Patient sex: M
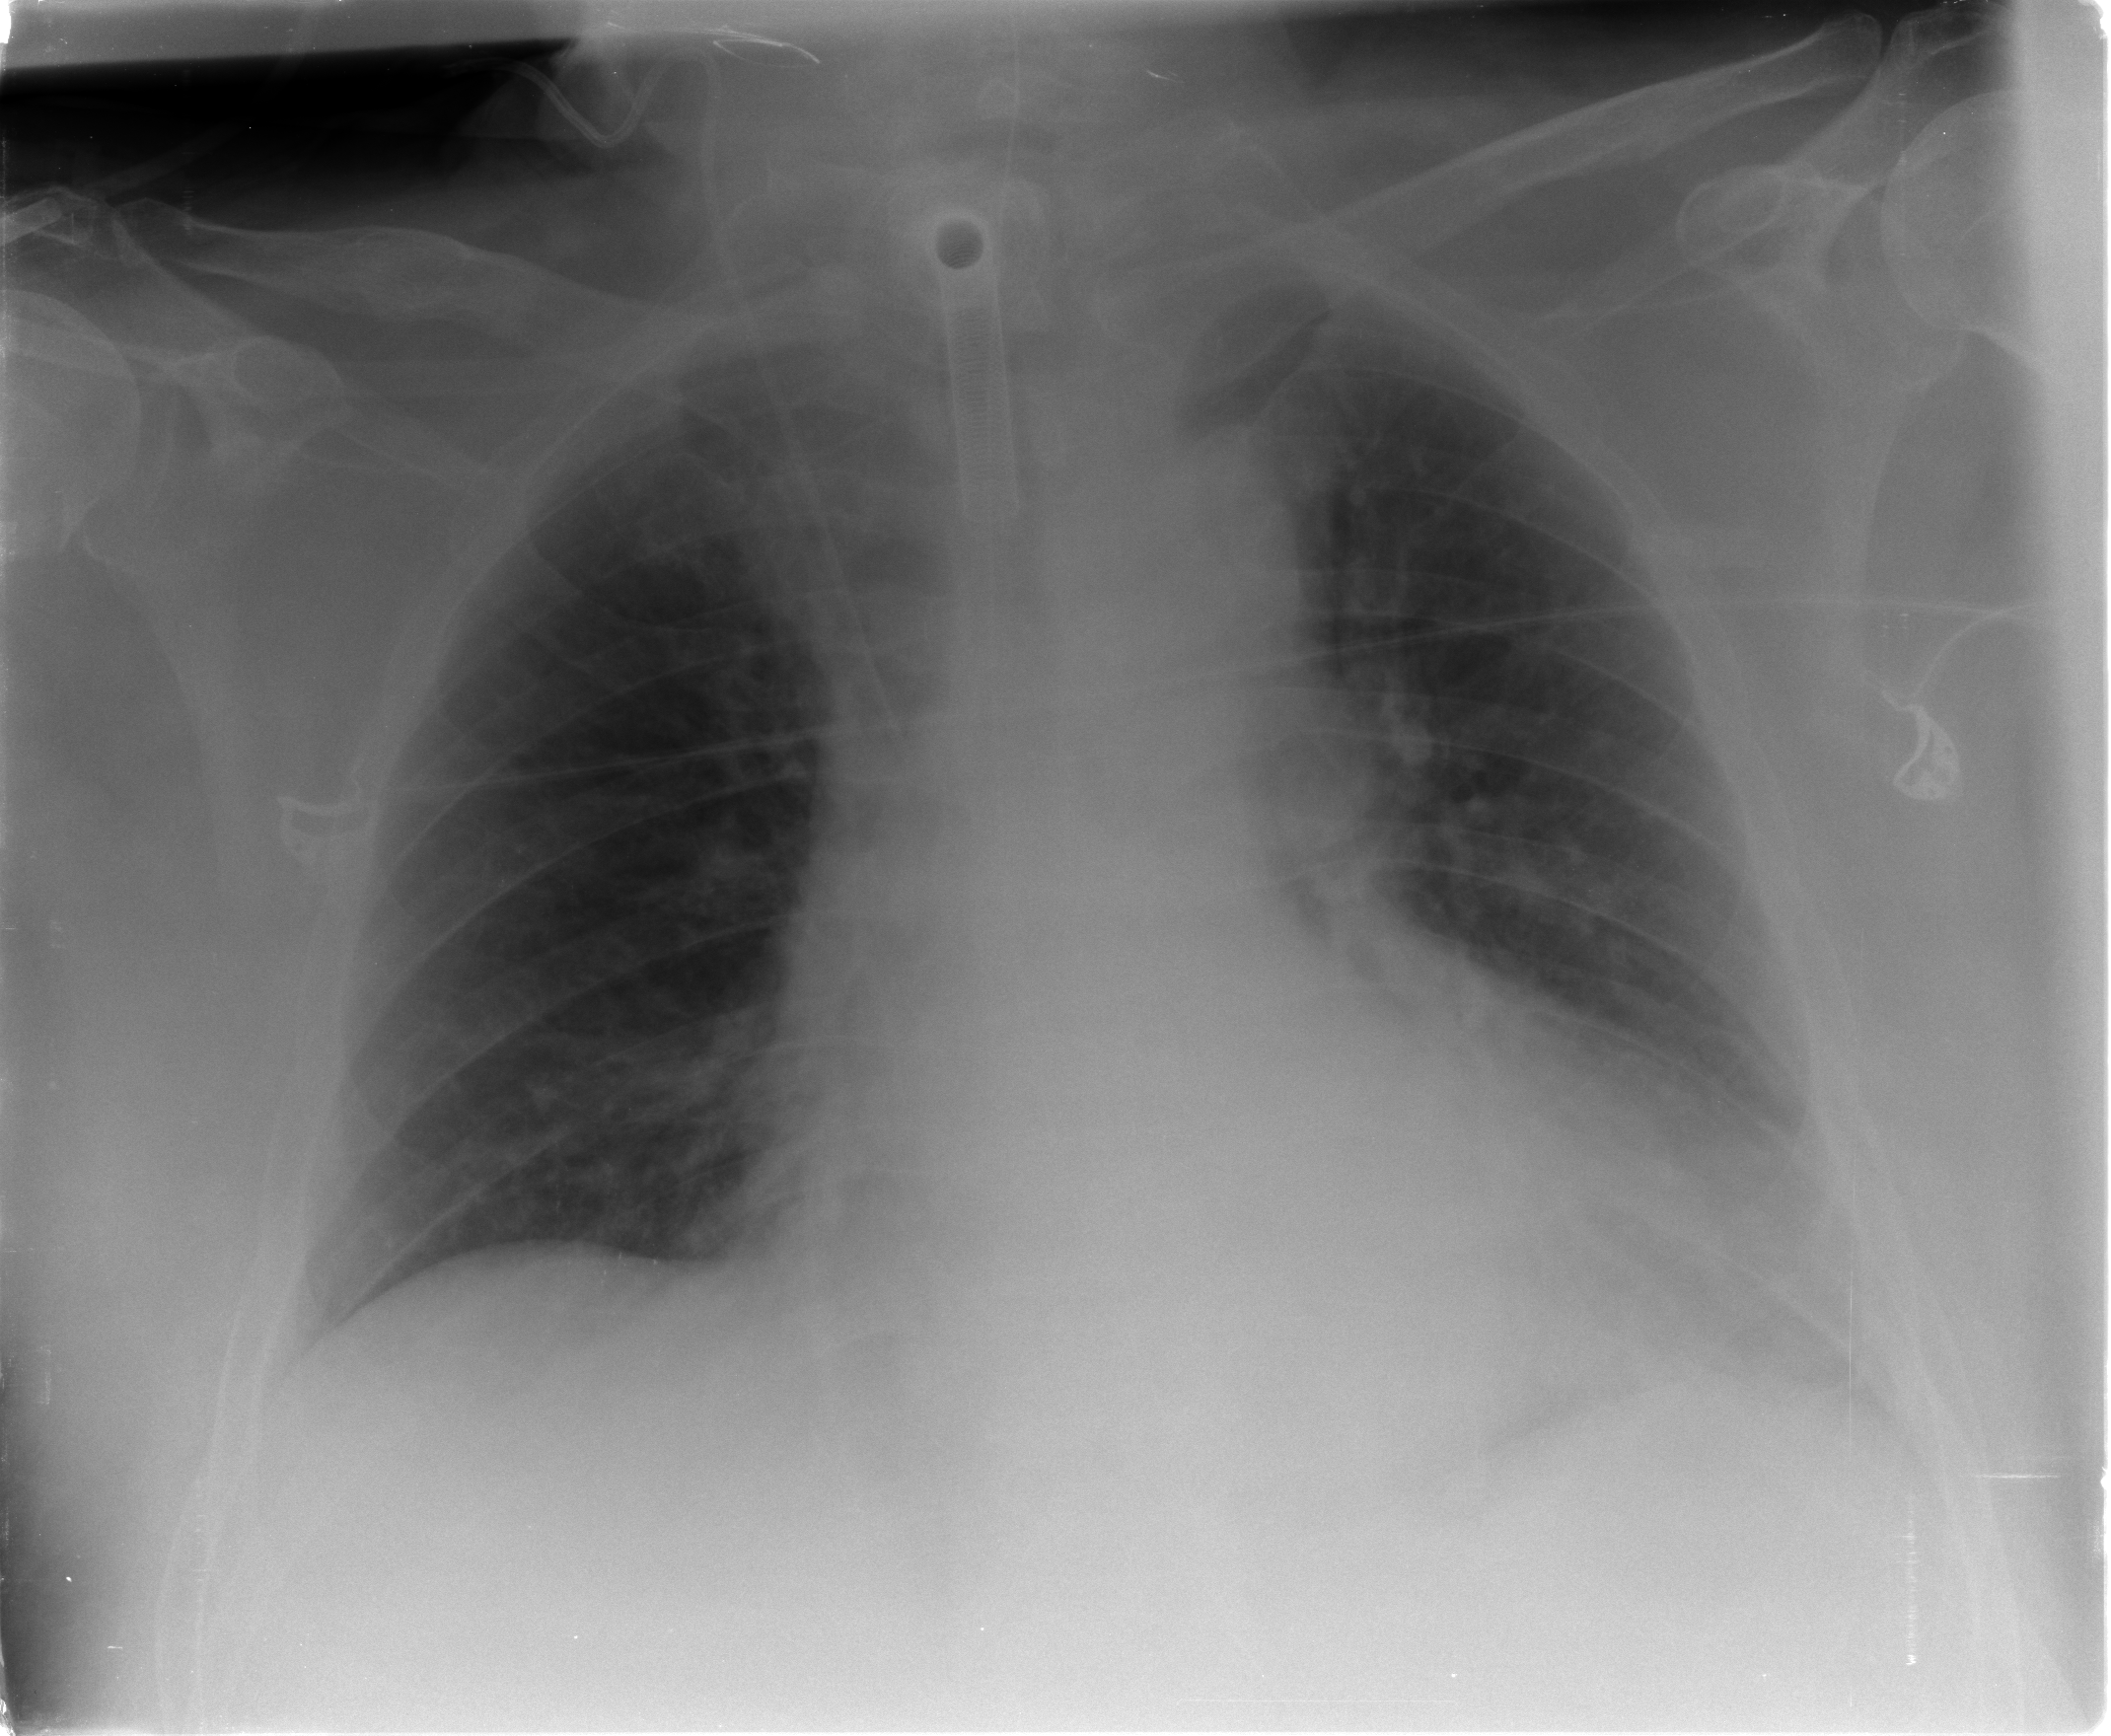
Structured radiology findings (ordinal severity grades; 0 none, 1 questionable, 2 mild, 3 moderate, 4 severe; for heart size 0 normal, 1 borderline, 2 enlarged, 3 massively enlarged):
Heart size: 1
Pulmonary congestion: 0
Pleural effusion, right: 0
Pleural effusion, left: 1
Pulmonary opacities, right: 0
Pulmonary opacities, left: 0
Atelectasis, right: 0
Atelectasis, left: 2